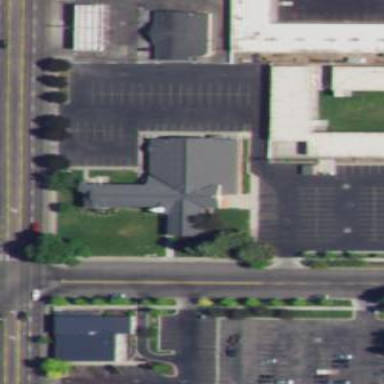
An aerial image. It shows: Beautiful church building.